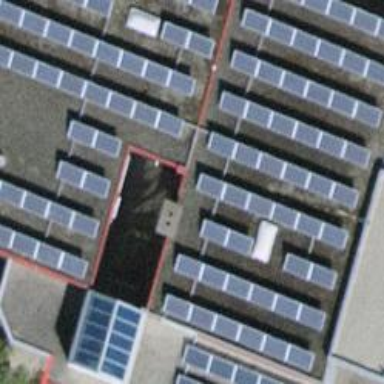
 consisting of solar photovoltaic panels."